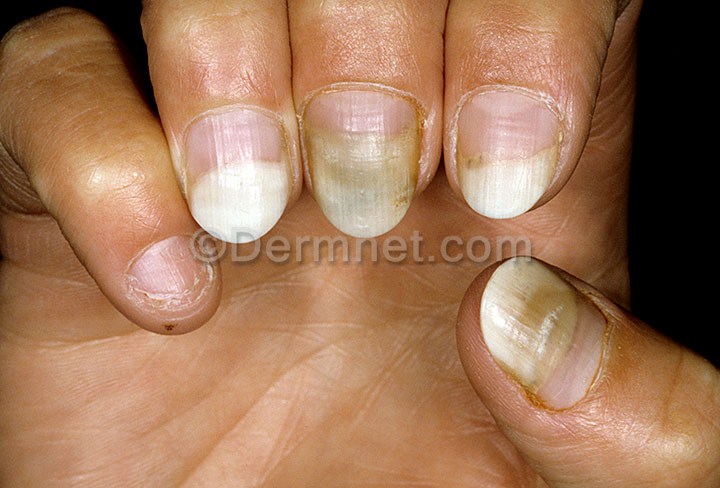
Disease: Nail Fungus and other Nail Disease